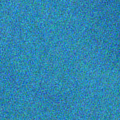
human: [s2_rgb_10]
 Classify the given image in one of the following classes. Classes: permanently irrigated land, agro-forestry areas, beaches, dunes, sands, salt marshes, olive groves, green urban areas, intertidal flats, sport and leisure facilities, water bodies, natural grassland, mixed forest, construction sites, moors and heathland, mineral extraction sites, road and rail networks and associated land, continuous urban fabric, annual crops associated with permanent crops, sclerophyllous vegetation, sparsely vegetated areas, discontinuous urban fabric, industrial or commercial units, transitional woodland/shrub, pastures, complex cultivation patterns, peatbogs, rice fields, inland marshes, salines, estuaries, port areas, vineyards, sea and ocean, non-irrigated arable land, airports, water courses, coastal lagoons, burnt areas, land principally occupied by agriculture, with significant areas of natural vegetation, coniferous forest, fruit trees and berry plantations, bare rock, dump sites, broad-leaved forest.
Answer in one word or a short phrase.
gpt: sea and ocean